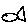
Label: fish